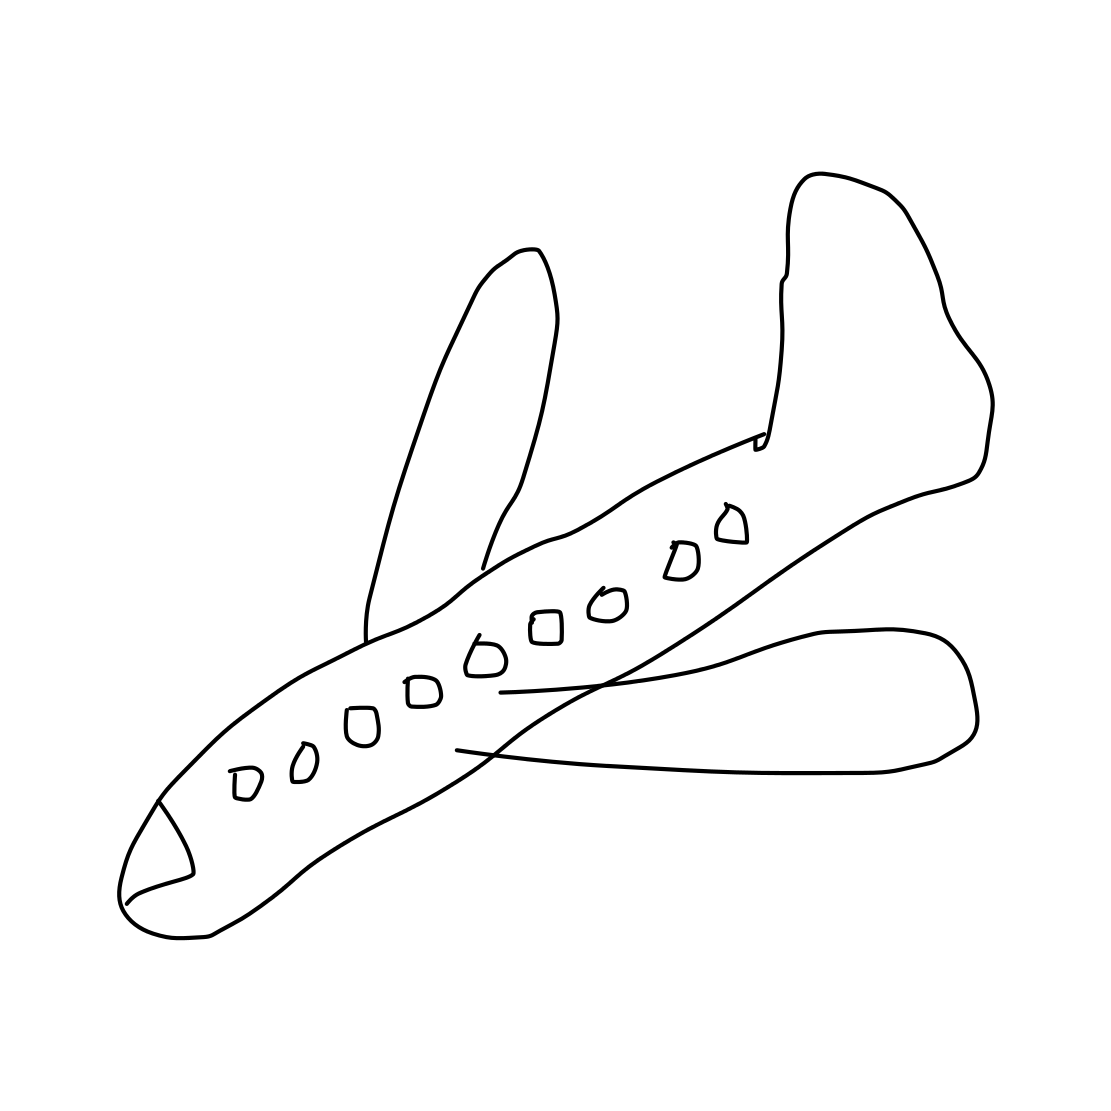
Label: airplane